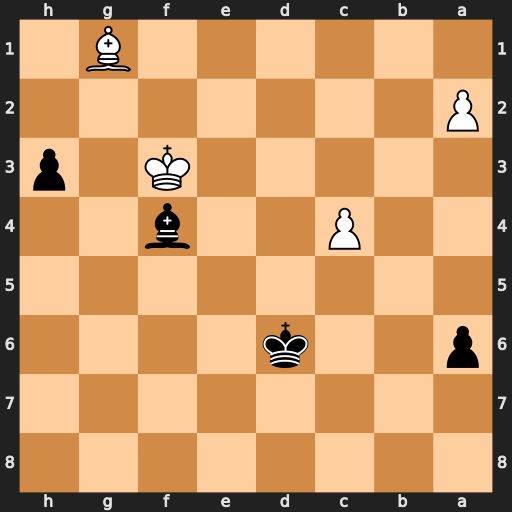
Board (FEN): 8/8/p2k4/8/2P2b2/5K1p/P7/6B1
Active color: b
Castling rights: -
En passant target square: -
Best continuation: h2 Bxh2 Bxh2